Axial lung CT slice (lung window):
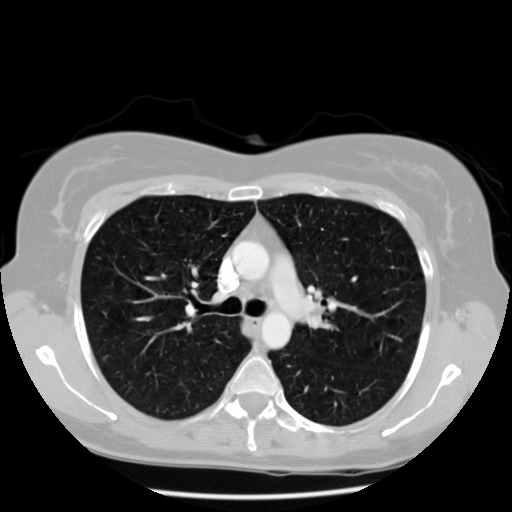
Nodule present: no